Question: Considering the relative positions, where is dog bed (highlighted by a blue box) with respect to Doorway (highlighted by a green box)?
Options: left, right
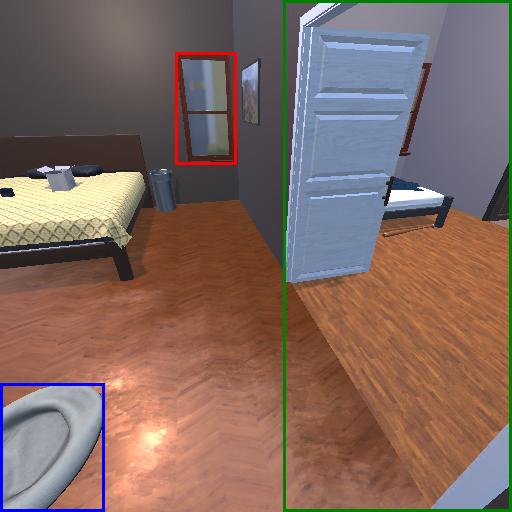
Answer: left